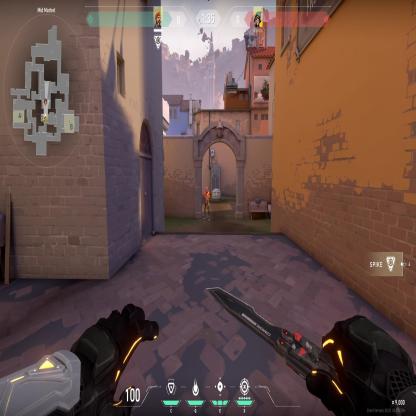
Label: enemy